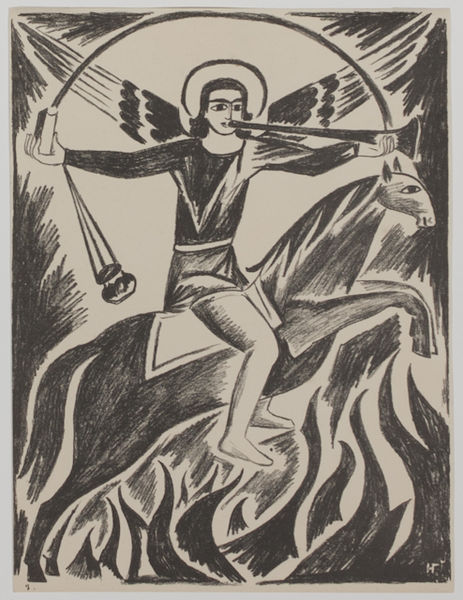
Titel: The Archangel Mikhail, The Archangel Mikhail
Künstler: Natal'ia Sergeevna Goncharova
Standort: Amherst (Massachusetts, USA)
Institution: Mead Art Museum, Amherst College
Schlagwörter: feuer, flügel, himmel, meer, wasser, kleid, expressionismus, horn, pferd, reiter, engel, reiten, sprung, holzschnitt, bogen, arch, lamp, white, black, dark, dress, print, freude, waage, buch, flammen, linolschnitt, schwarzweiss, frieden, hölle, angel, hell, eyes, night, drawing, posaune, mouth, jacket, wings, galopp, regenbogen, jesus, trompete, fauve, ears, pencil, circle, legs, horse, fire, book, chagall, jumping, flute, darkness, flames, bible, round, hors, bow, trumpet, halo, holy, incense, blake, william, william blake, parint, trympet, clarinet, winds, insence, der bleue reiter